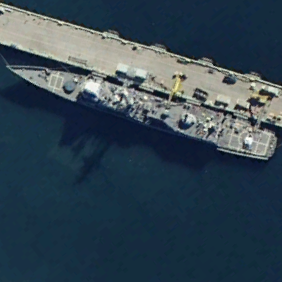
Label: cruiser